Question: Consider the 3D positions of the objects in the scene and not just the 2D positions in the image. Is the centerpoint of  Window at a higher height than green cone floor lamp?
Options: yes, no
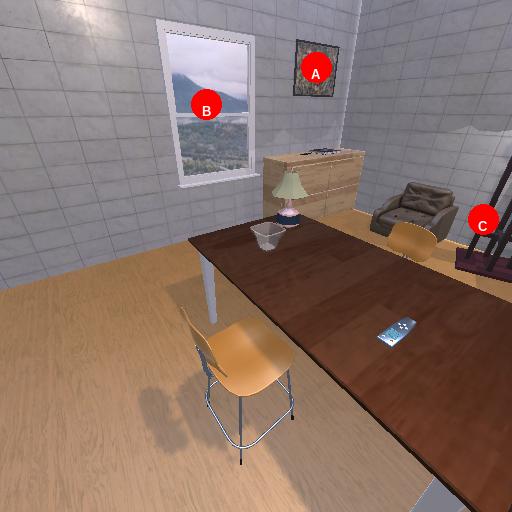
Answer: yes